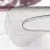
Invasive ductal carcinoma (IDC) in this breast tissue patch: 0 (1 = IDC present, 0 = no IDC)